Question: At the moment, I need to create an app that will dynamically change it's sections

This is the app layout.
The main section would be an independent webapp, because it would keep changing it's contents.
The nav bar it's basically a set of images that work as buttons and change the contents of the main section.
The side bar have some parallel uses, but it can work with the "main webapp" (the one that contains all sections
That's why I think having a nested webapp would be the best solution. I tried google site but since I can't really control it I dropped the idea.
But it's possibly to achieve that? At the moment the app need to refresh the whole page to apply even the smallest HTML change
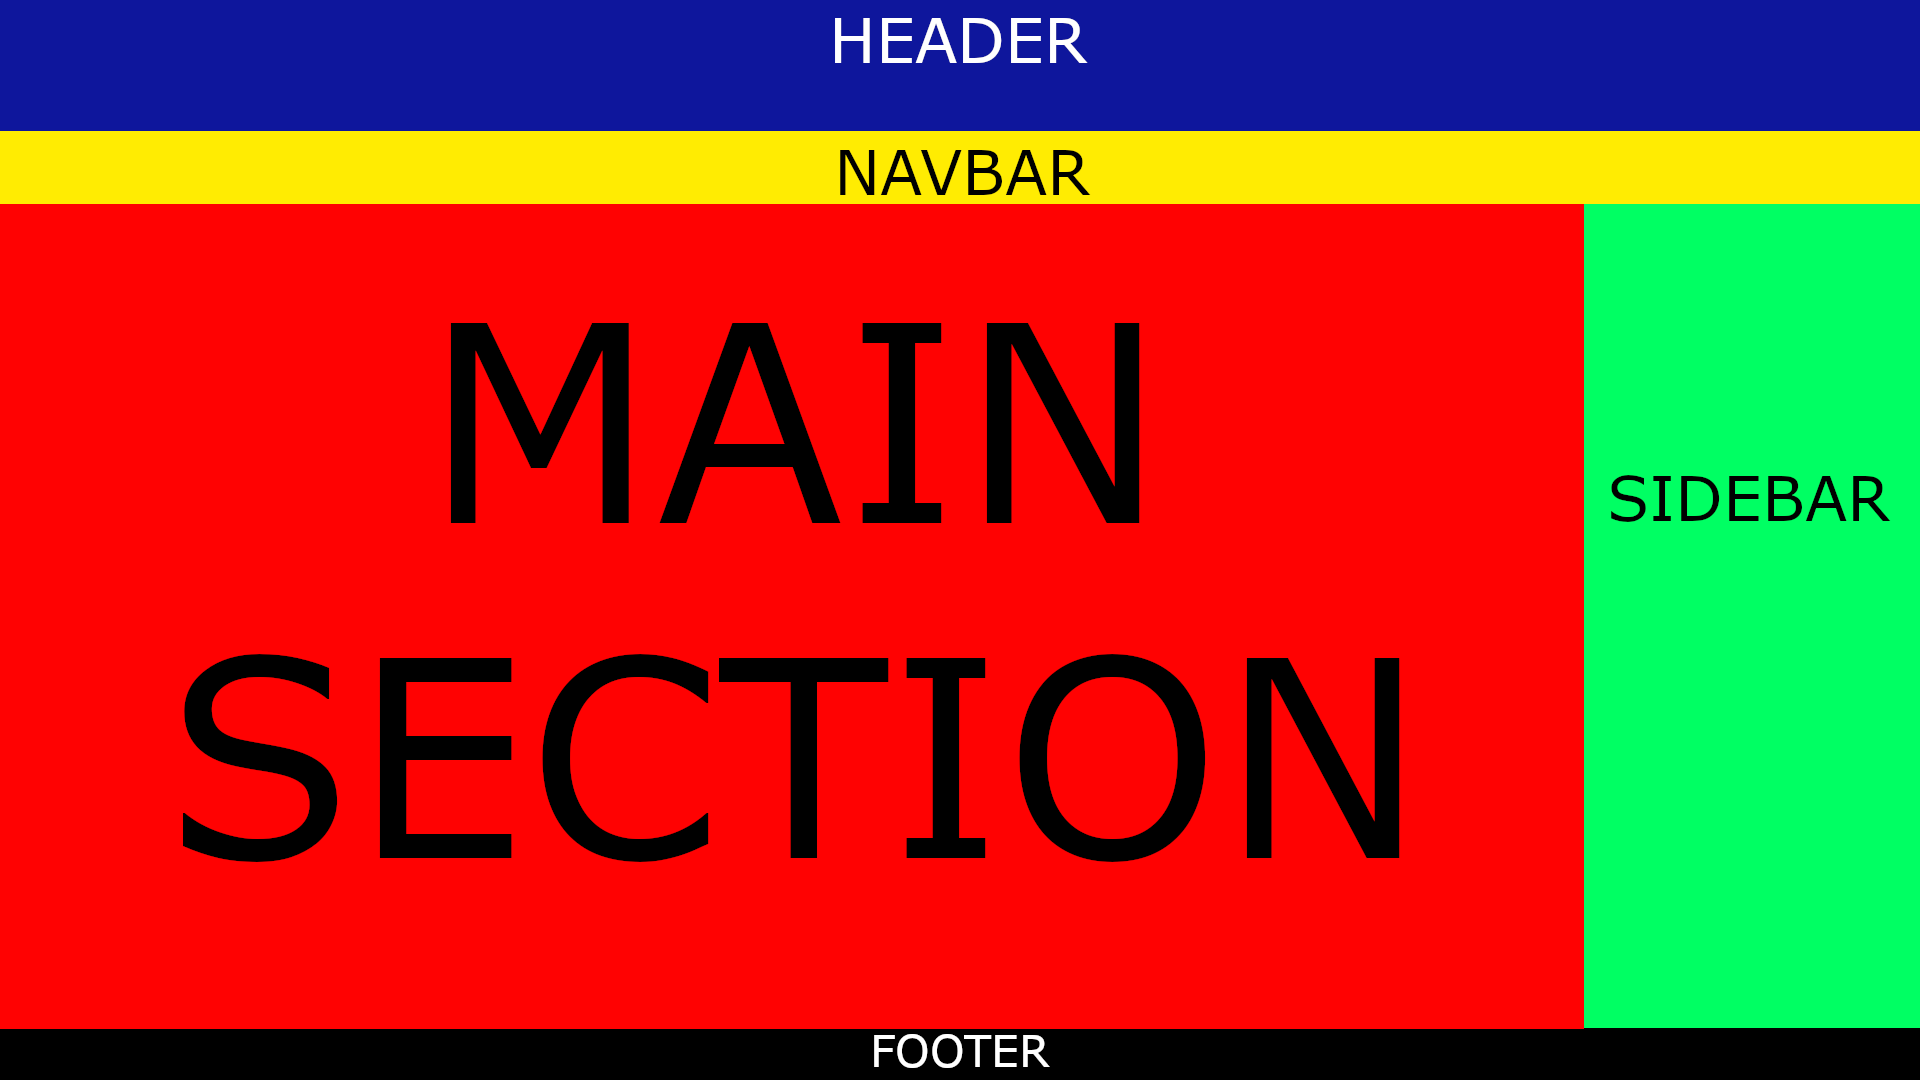
Answer: Im a little confused, You could have that part dynamically generate information in the main section and everything else be static.
And the web app will update anytime you change the code weather its a small html changes or logic changes. unless its deployed and you dont have sync on, then you need to manually sync it to show the changes.